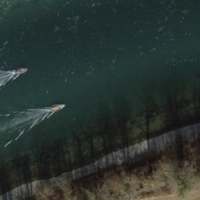
EUNIS habitat code: 15
Species observed at this site:
Lamium galeobdolon
Fraxinus excelsior